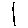
Label: line